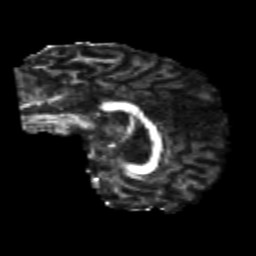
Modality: FA
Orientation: sagittal
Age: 22
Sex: female
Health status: healthy
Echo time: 0.074 s